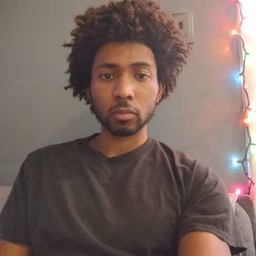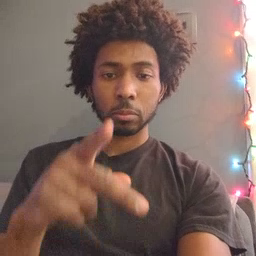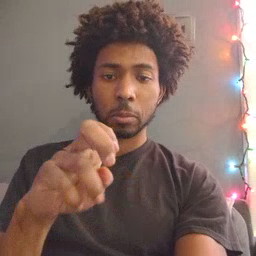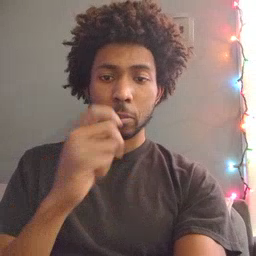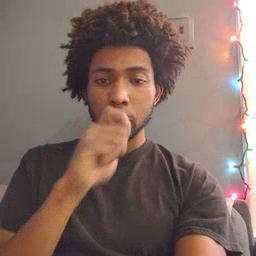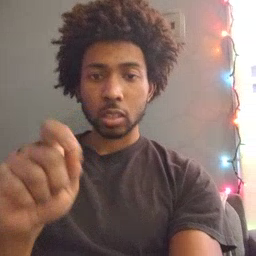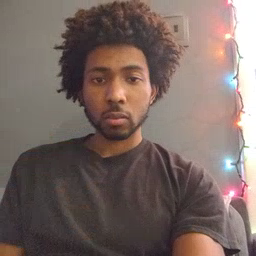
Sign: pen